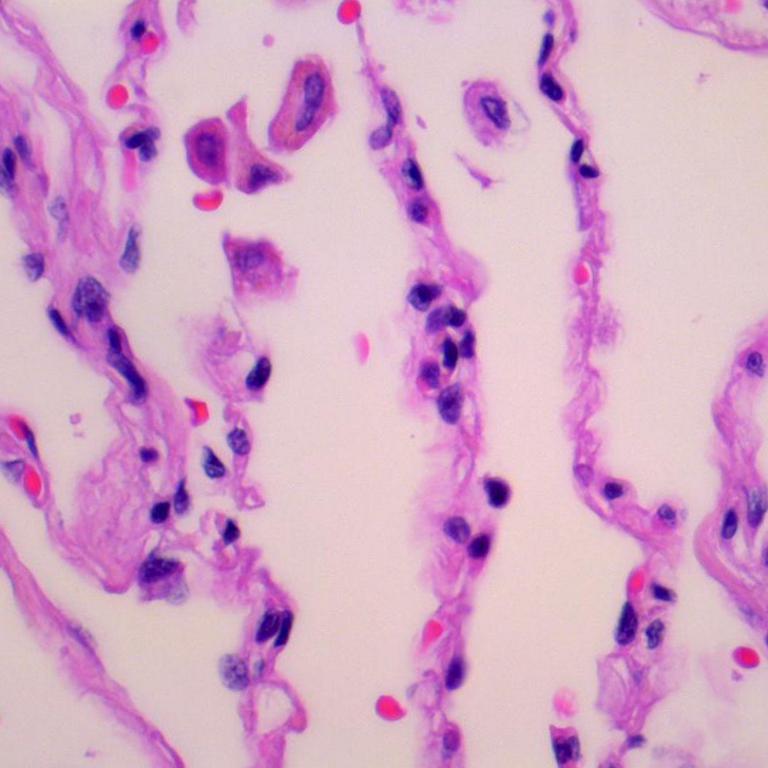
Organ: lung
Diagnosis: benign